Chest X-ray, AP view. Patient: 65 years old, sex M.
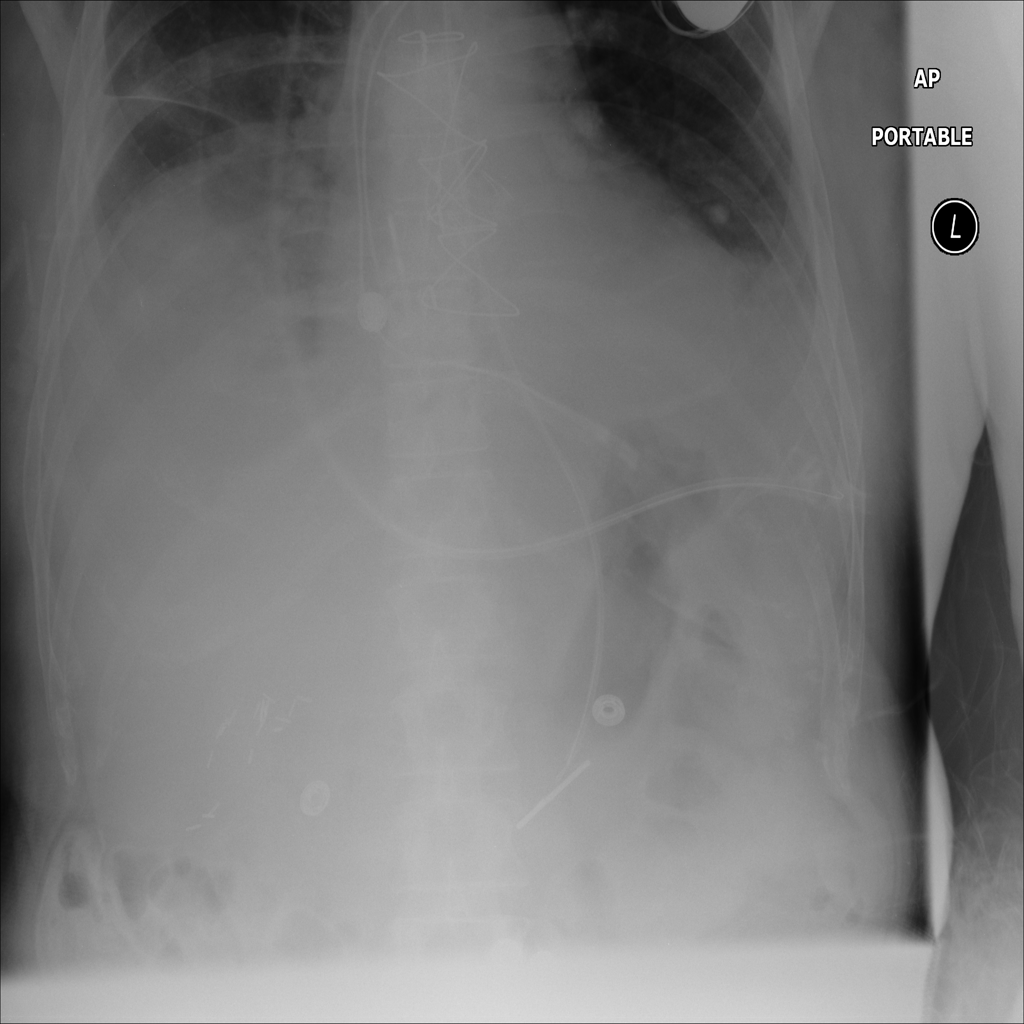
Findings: Atelectasis